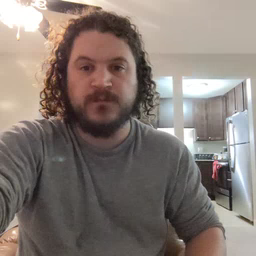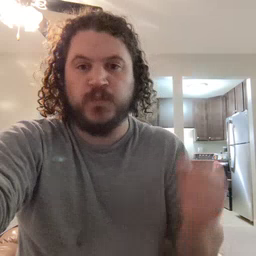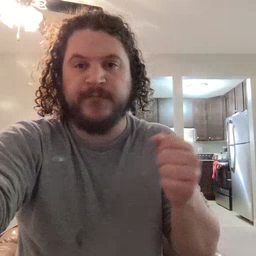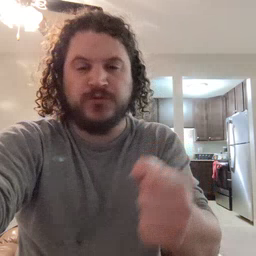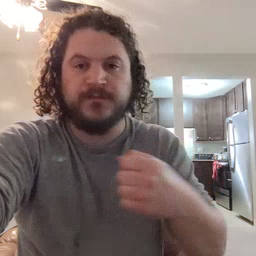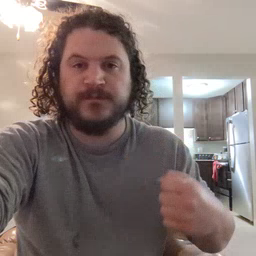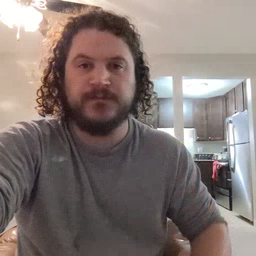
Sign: refrigerator